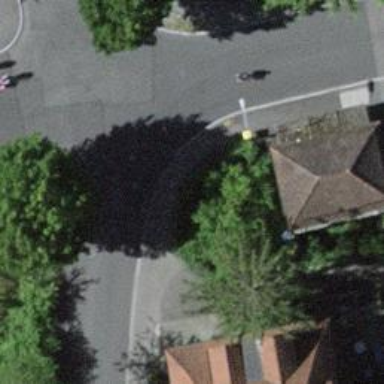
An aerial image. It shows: Post box is visible.